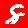
Digit: 8